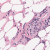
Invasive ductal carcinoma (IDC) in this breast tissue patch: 0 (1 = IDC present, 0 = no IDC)